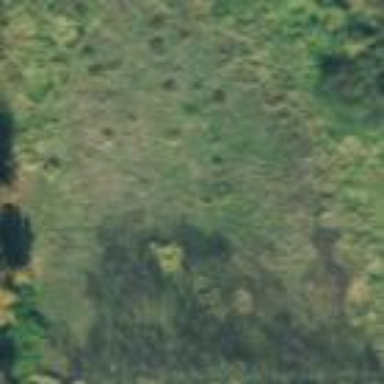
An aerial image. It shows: Wetland area characterized by wet meadow.